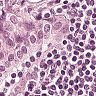
Metastatic tissue present: yes